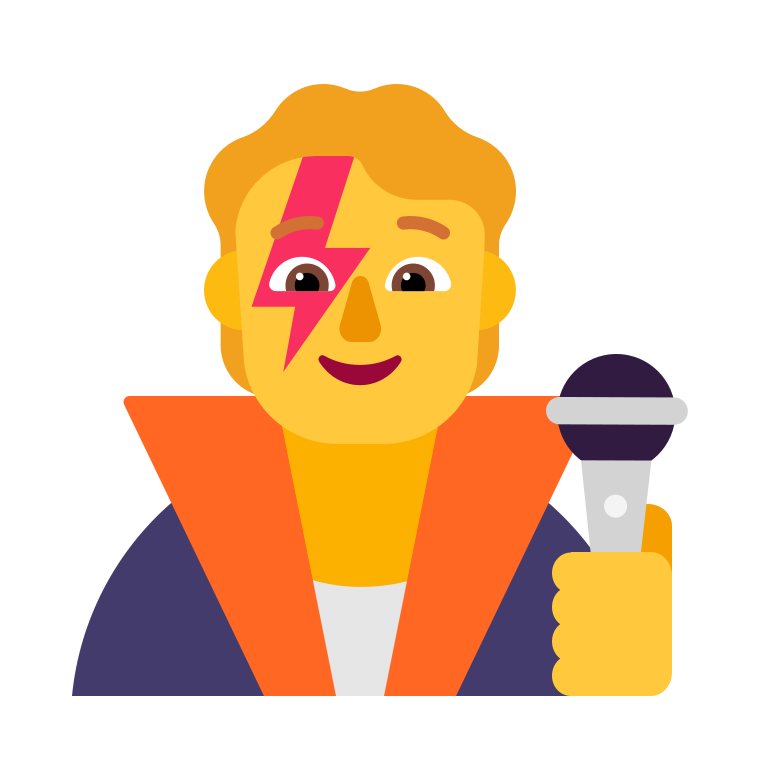
singer flat default